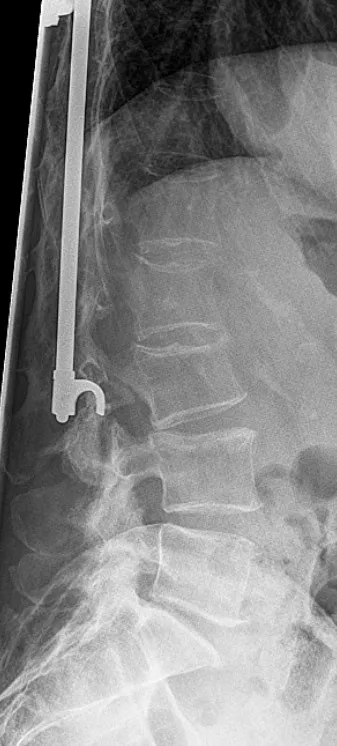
X-ray of the lumbar spine in lateral projection showing the fractured pedicle.
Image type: radiology (x_ray)